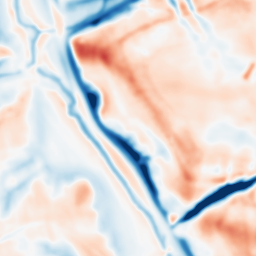
Category: multiscale
Decomposition family: dog_multiscale
Decomposition parameters: sigma_ratio: 1.4
n_scales: 5
base_sigma: 2
Upsampling method: cubic_catmull_rom
Upsampling parameters: scale: 2
Upsampling scale: 2